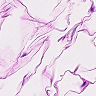
Metastatic tissue present: no